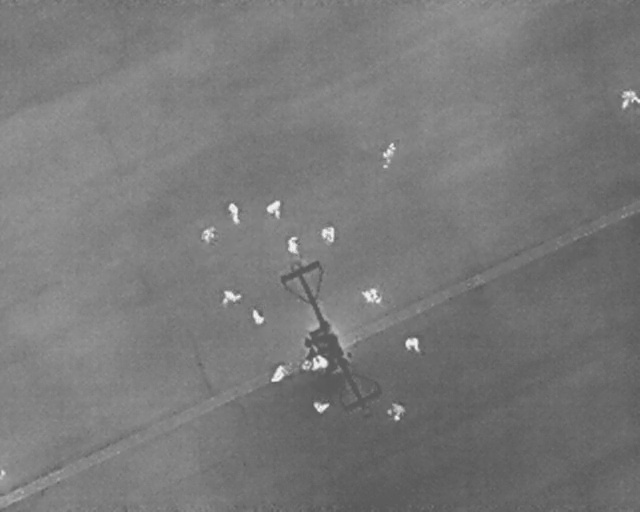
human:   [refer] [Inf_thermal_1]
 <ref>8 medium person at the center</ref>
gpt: <box>[[41, 39, 44, 42, 2], [49, 44, 52, 47, 2], [34, 40, 38, 42, 159], [44, 46, 47, 48, 2], [31, 44, 33, 47, 2], [56, 55, 59, 59, 2], [38, 60, 41, 62, 145], [62, 65, 65, 68, 2]]</box>

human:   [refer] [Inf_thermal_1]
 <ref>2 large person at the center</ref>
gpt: <box>[[58, 29, 63, 31, 14], [34, 55, 37, 59, 2]]</box>

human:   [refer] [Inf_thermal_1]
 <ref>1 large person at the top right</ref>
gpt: <box>[[96, 17, 100, 21, 2]]</box>

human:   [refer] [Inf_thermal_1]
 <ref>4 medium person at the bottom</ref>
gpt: <box>[[48, 69, 51, 72, 2], [41, 71, 45, 74, 34], [60, 78, 63, 81, 32], [49, 77, 51, 81, 2]]</box>